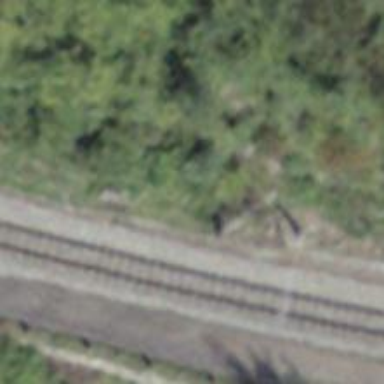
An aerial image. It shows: Retaining wall.